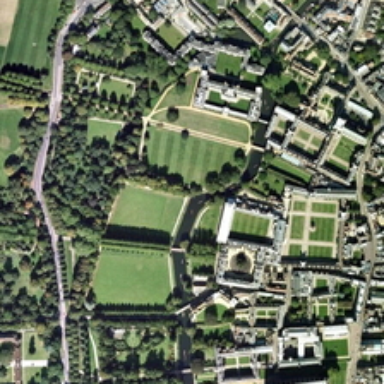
Dark green trees surround the big school,in front of the square .